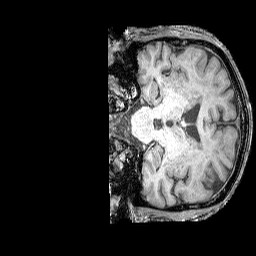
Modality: T1w
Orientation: coronal
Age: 78
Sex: male
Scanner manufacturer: siemens
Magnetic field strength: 3 T
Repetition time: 2.25 s
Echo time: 0.00411 s